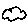
Label: cloud